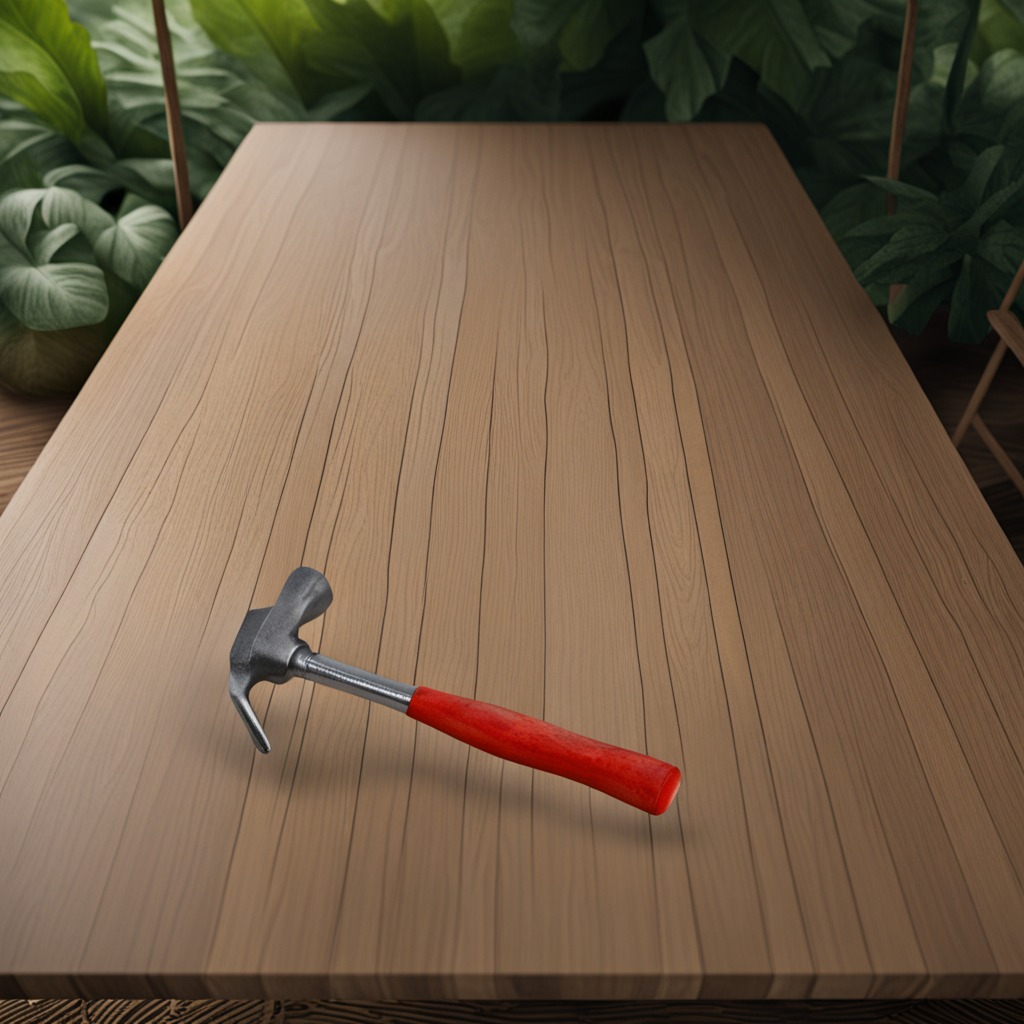
A hammer is lying on a wooden table inside a jungle field workshop tent humid ambient light worn but